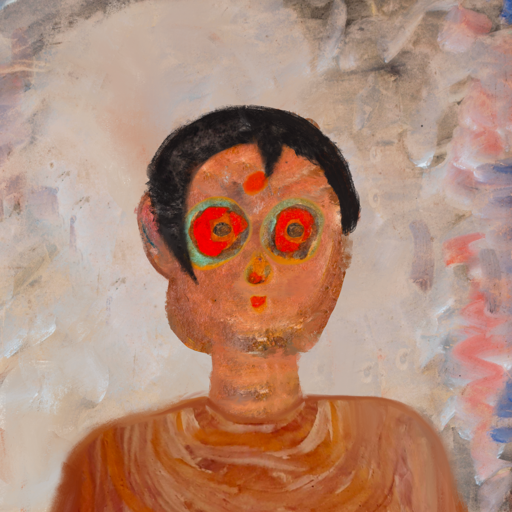
Background: Roy_Bahadur, Head And Neck Front: Boggyland, Face Front: Sisters, Bust: Pious_Lady, Hair Front: Roy_Bahadur, Head Accessory: Blank, Second Necklace: Blank, Necklace: Blank, Baby: Blank